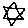
Label: star